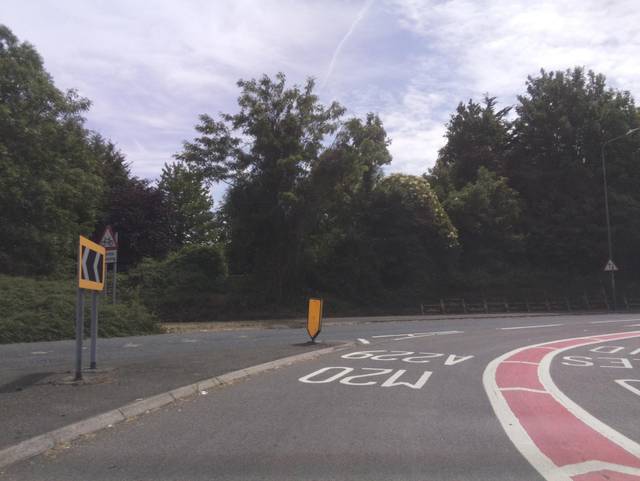
Region: United Kingdom
Coordinates: 51.296, 0.5149